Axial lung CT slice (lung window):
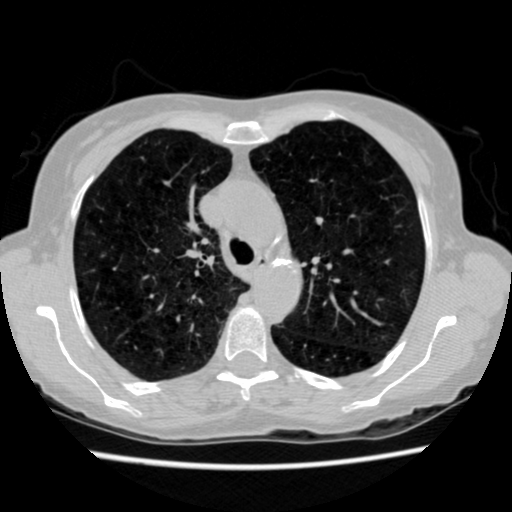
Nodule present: no